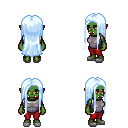
a pixel art fantasy rpg character, female body template, orc, green skin, steel chest armor, red pants, white cyan extra-long hairstyle, white slippers, four views (front, back, left, right), 2x2 character sprite sheet, small pixel art, hard edges, no anti-aliasing